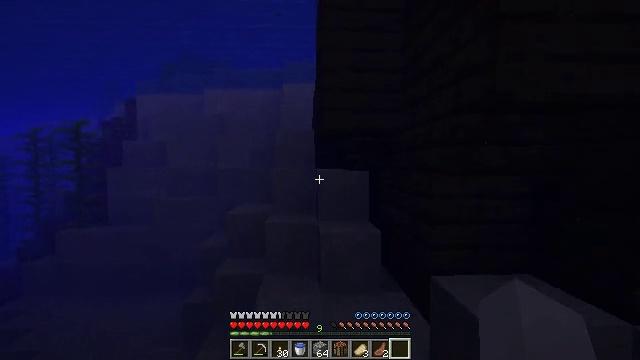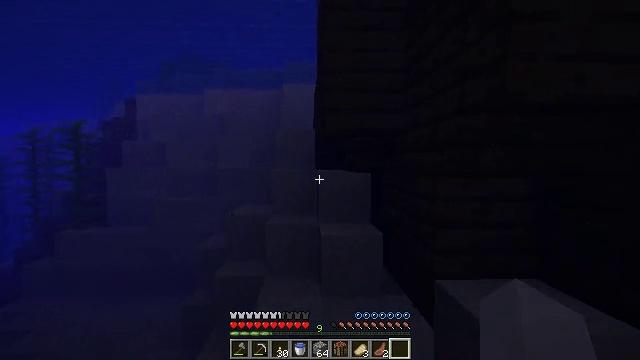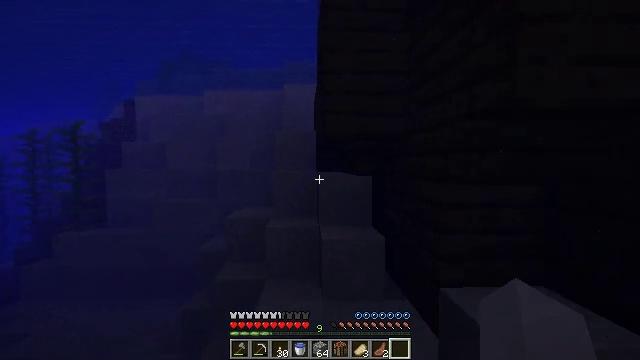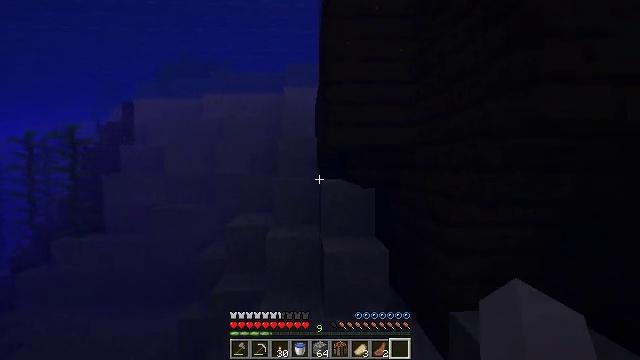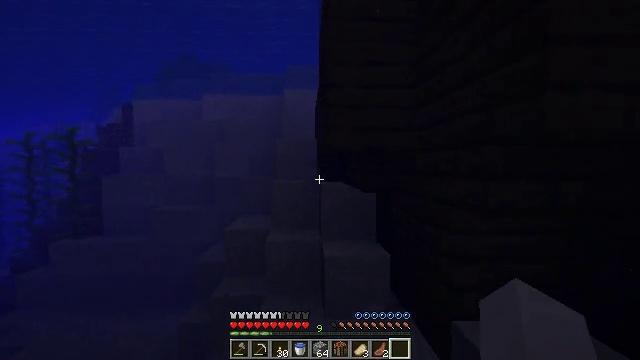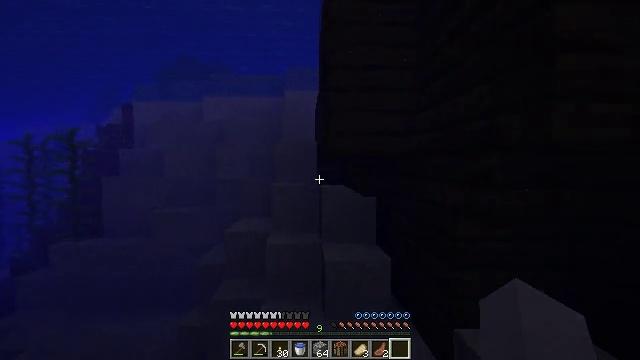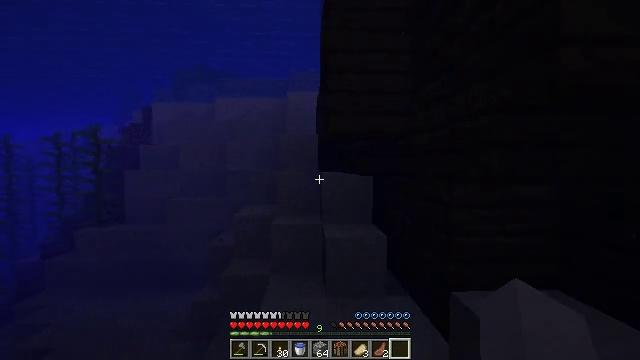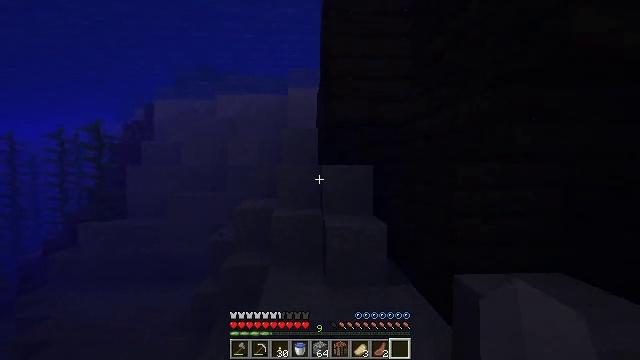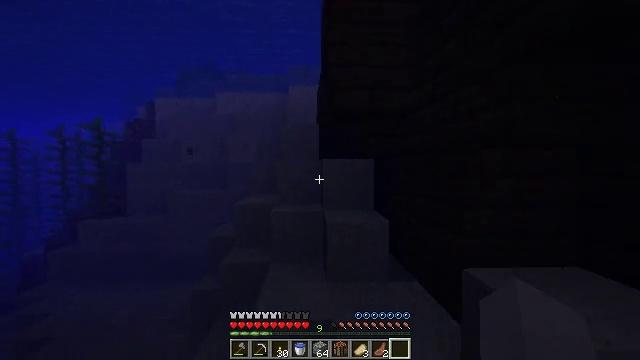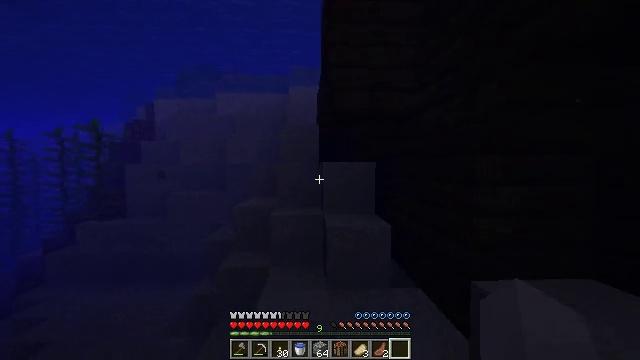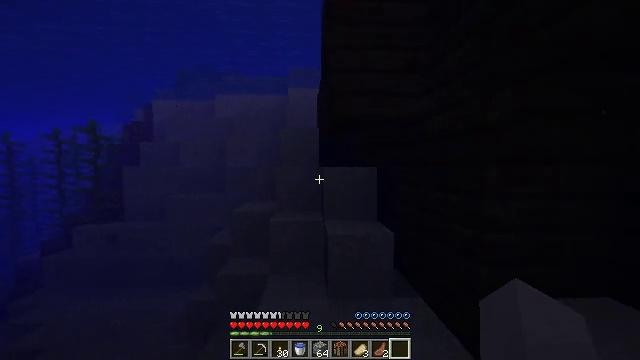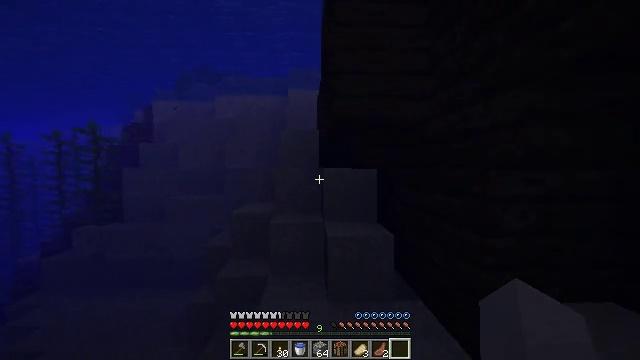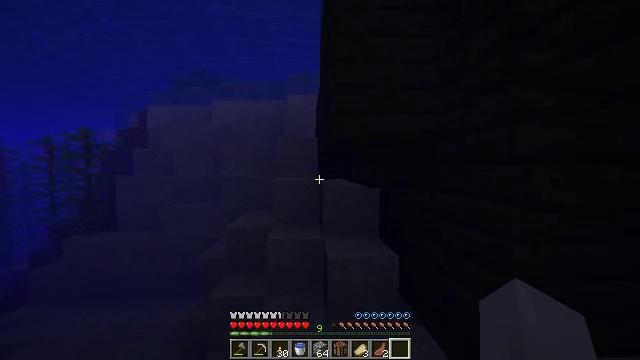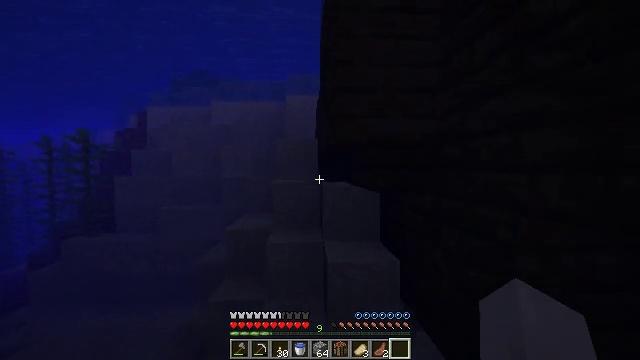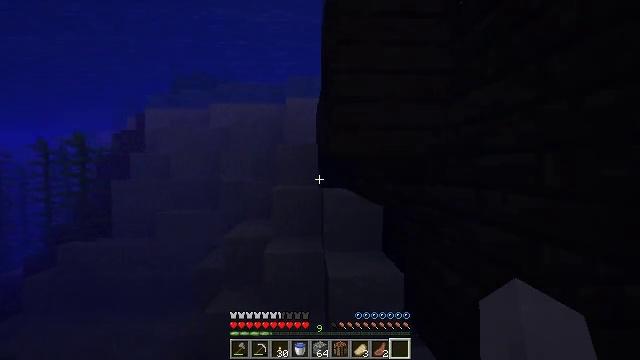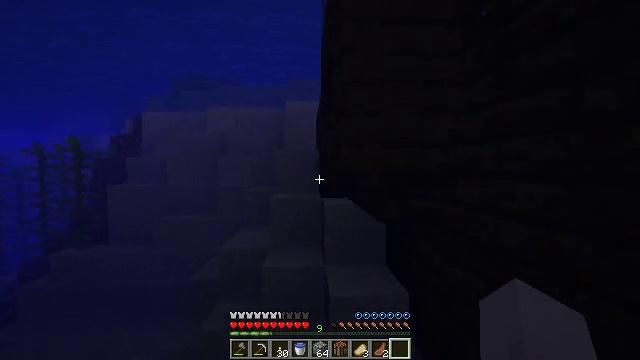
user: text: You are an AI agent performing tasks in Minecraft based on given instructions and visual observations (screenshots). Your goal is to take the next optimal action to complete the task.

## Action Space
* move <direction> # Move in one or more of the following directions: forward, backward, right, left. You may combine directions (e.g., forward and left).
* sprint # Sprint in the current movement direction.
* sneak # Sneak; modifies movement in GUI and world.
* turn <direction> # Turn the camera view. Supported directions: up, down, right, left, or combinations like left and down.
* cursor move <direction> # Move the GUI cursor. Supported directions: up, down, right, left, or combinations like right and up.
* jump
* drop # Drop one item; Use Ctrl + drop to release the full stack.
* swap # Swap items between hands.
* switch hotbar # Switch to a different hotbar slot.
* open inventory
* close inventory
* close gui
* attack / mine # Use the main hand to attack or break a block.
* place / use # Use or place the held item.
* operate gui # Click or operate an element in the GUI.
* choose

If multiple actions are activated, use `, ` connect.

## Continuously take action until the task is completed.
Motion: motion action
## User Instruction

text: Mine dark oak stairs from a structure.
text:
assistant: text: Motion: move forward, jump
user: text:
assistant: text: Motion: move forward, jump
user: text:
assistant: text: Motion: move forward, jump
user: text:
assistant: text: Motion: move forward, sprint, jump
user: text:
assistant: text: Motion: move forward, sprint, jump
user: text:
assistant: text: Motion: move forward, sprint, jump
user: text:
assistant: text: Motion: move forward, sprint, jump
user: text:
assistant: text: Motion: move forward, sprint, jump
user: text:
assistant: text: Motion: move forward, sprint, jump
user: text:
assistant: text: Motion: move forward, sprint, jump
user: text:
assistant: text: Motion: move forward, sprint, jump
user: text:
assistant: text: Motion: move forward, sprint, jump
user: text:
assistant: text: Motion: move forward, sprint, jump
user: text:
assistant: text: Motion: move forward, sprint, jump
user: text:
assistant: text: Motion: move forward, sprint, jump
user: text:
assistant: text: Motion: move forward
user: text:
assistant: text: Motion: move forward
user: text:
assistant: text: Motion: move forward
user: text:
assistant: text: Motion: move forward and move left
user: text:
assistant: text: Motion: move forward and move left, jump
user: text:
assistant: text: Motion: move forward and move left, jump
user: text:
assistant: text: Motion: move forward and move left, jump
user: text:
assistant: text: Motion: move forward and move left, jump
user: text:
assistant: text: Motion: move forward and move left, jump
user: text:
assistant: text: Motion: move forward and move left, turn right, jump
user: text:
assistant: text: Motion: move forward and move left, turn right, jump
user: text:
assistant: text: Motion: move forward and move left, turn right, jump
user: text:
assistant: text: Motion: move forward and move left, turn right, jump
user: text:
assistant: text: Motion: move forward and move left, sneak, turn right, jump
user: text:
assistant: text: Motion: move forward and move left, sneak, turn right